Question: I am learning the basics of programming games in Java. For some reason every single time I created a program with an 'ImageIcon', I would get an error:
'''
Exception in thread "main" java.lang.NullPointerException
at javax.swing.ImageIcon.<init>(Unknown Source)
at game.Picture.<init>(Picture.java:14)
at game.Main.<init>(Main.java:11)
at game.Main.main(Main.java:7)
'''
After some experimenting, I found out that when I use the default package that eclipse creates, the program works fine. However when I create my own package, the program returns an error.
Below I have two identical programs, the only difference is one uses the default package and one uses my own package called "game"

I included a view of the package explorer in case it's a problem with the location of 'ship.png'
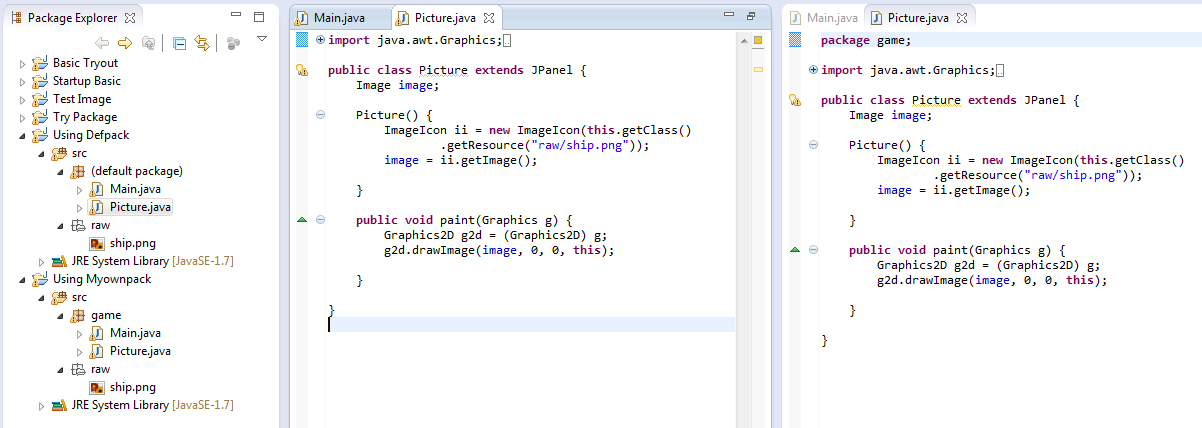
Answer: I think it is in the location, you should use instead of "raw/ship.png"
try:
'''
ImageIcon il = new ImageIcon(this.getClass()
.getResource("/raw/ship.png");
'''
In the current code "raw/ship.png" will be translated by Java to which in the example below is . Obviously if the code is run from the (package_name=""), becomes and it works.
'''
package game;
...
ImageIcon il = new ImageIcon(this.getClass()
.getResource("raw/ship.png");
'''